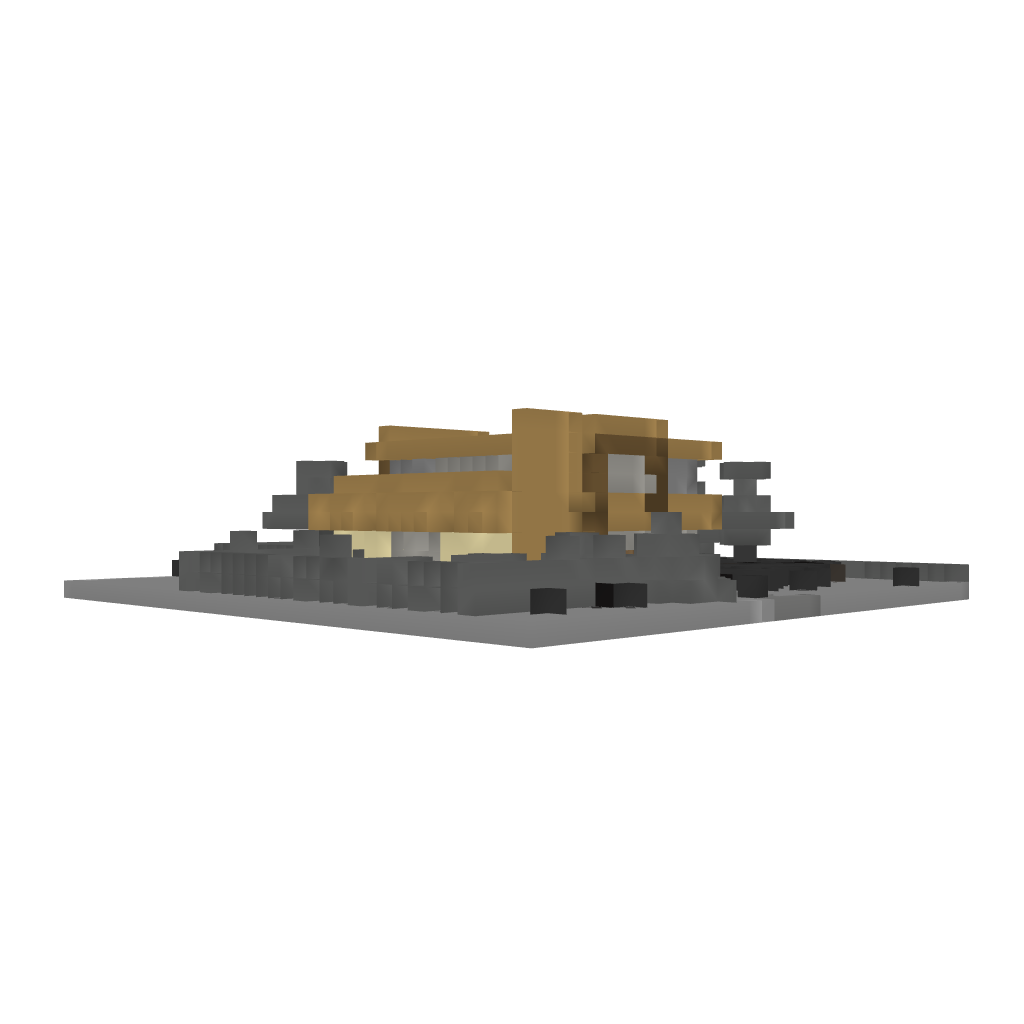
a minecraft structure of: _-Nature-_ | Modern Survival House | 1.7.2